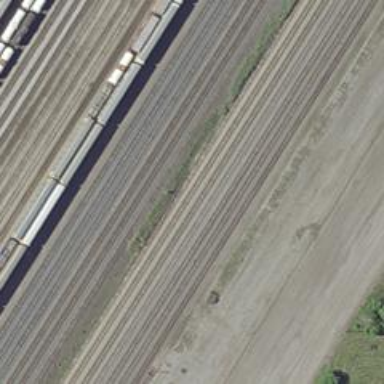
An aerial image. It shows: Railway yard used for servicing trains.